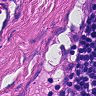
Metastatic tissue present: yes